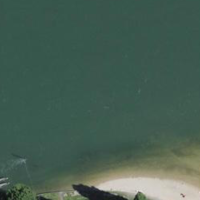
EUNIS habitat code: 55
Species observed at this site:
Tachybaptus ruficollis
Certhia brachydactyla
Corvus corone
Motacilla cinerea
Turdus philomelos
Anas crecca
Anas platyrhynchos
Alopochen aegyptiaca
Pluvialis apricaria
Anthus spinoletta
Dendrocopos major
Anthus pratensis
Columba palumbus
Chroicocephalus ridibundus
Phalacrocorax carbo
Phylloscopus collybita
Larus michahellis
Cygnus olor
Mergus merganser
Pica pica
Prunus spinosa
Columba livia
Picus viridis
Motacilla alba